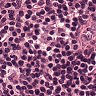
Metastatic tissue present: no